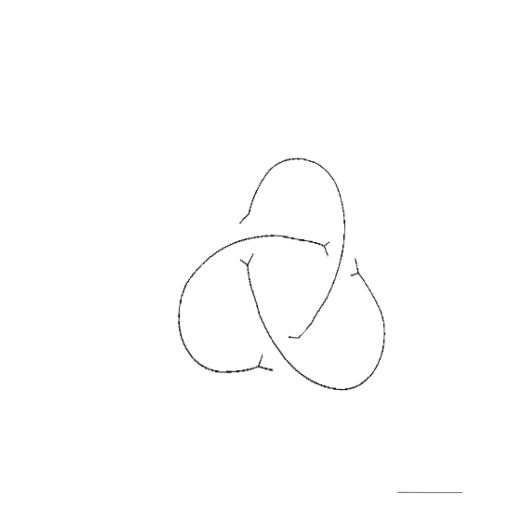
Crossing number: 3